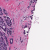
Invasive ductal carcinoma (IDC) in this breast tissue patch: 1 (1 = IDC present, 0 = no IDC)